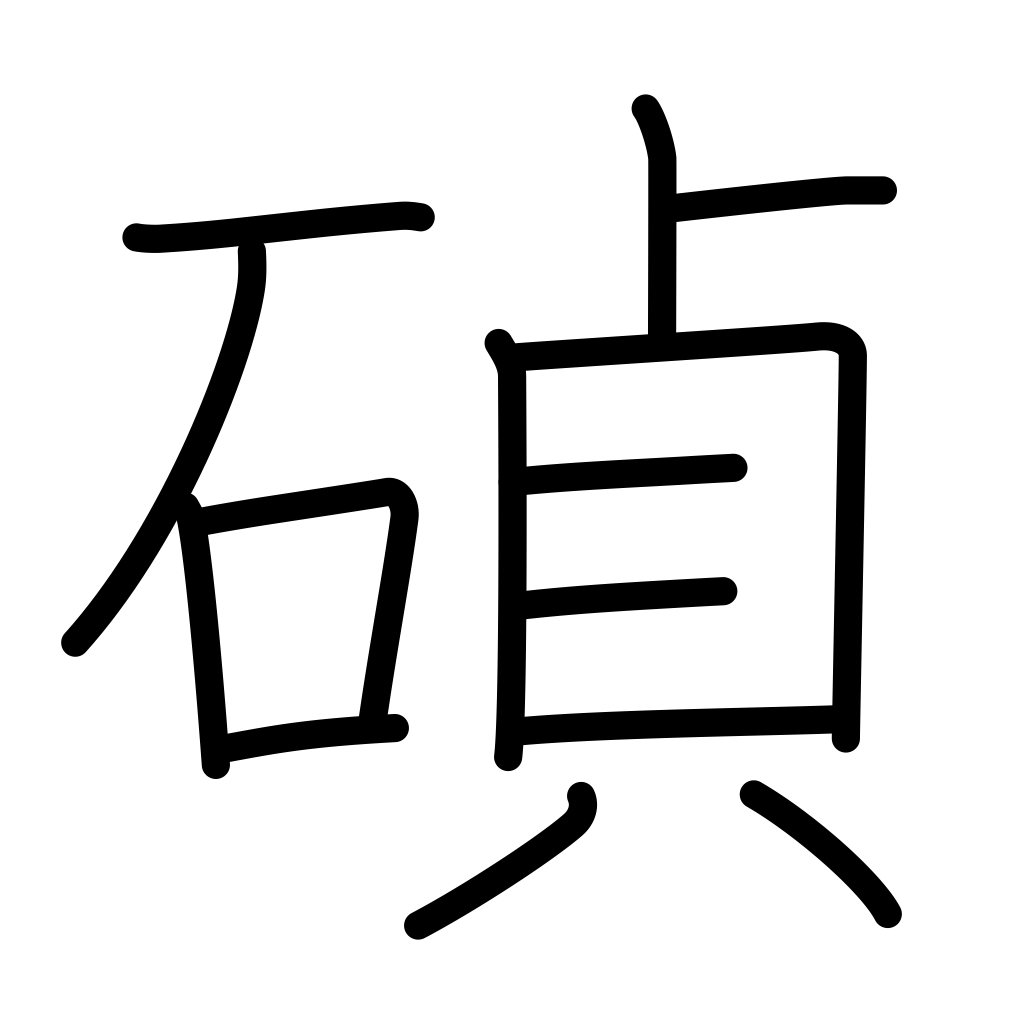
Meaning: cornerstone, large, great, eminent